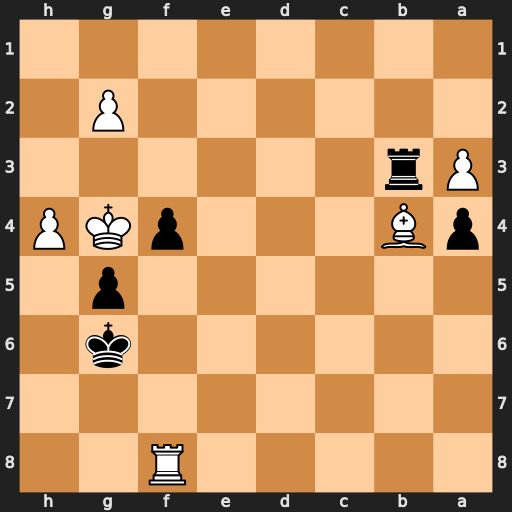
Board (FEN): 5R2/8/6k1/6p1/pB3pKP/Pr6/6P1/8
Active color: b
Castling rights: -
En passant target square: -
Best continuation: Rg3#